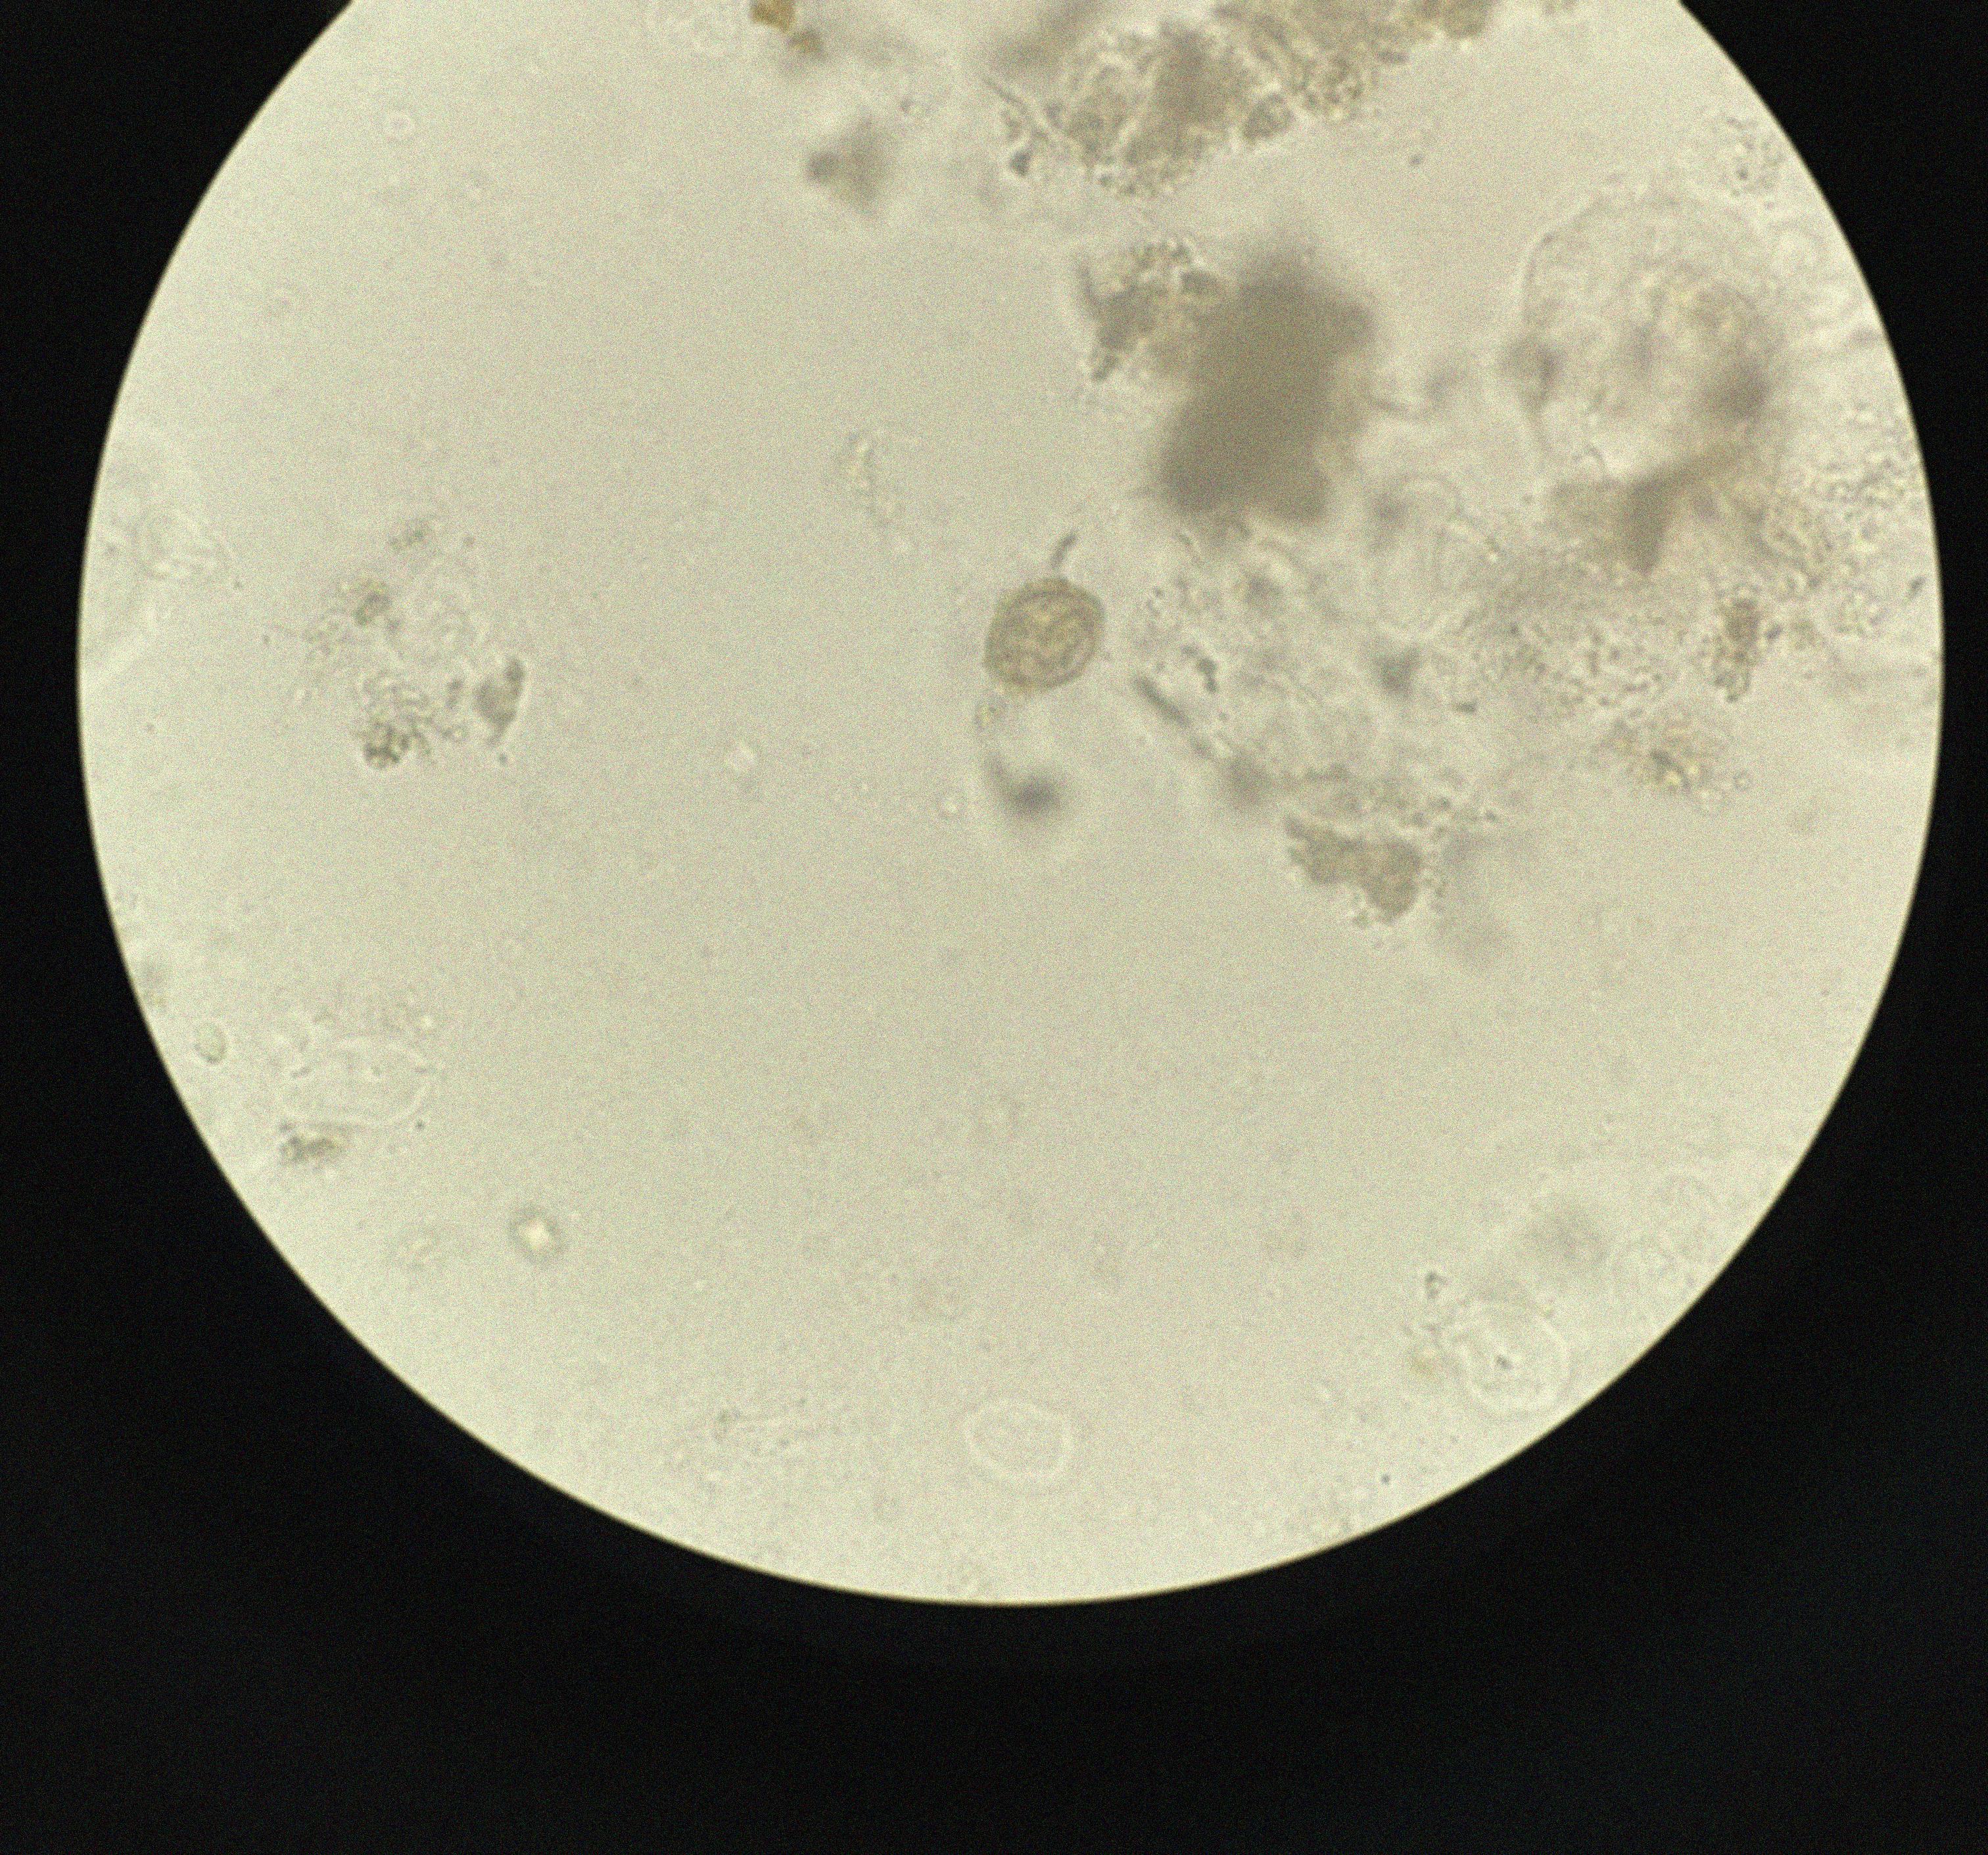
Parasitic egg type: Hymenolepis nana